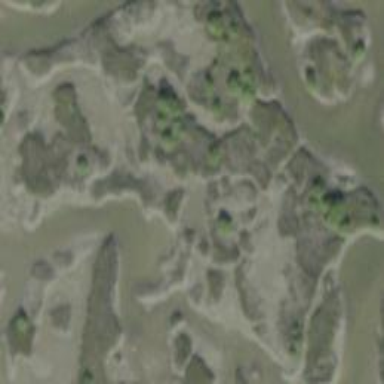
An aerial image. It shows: Saltmarsh wetland area.